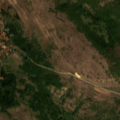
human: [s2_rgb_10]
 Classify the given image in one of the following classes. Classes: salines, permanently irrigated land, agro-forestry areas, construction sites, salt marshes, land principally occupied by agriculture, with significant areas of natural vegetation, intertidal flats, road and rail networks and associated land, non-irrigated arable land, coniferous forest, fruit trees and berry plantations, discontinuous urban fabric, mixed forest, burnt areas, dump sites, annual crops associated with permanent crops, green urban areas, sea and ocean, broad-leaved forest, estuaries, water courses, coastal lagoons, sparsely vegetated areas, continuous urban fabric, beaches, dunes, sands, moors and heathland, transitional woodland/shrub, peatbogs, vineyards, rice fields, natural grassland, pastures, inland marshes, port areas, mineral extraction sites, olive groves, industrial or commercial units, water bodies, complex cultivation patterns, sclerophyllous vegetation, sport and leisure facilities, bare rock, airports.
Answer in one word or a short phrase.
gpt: land principally occupied by agriculture, with significant areas of natural vegetation, broad-leaved forest, natural grassland, transitional woodland/shrub